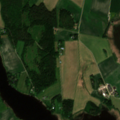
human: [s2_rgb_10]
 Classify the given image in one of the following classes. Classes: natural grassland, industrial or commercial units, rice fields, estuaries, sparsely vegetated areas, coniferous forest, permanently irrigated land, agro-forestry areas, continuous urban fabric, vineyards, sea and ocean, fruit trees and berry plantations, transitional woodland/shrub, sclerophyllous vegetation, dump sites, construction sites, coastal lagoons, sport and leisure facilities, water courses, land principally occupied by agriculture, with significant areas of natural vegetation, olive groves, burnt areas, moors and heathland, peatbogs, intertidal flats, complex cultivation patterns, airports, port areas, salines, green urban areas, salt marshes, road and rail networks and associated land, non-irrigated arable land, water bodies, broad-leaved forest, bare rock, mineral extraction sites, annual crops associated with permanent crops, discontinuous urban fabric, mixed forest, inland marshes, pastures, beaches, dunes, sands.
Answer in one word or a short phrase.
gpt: non-irrigated arable land, land principally occupied by agriculture, with significant areas of natural vegetation, mixed forest, water bodies